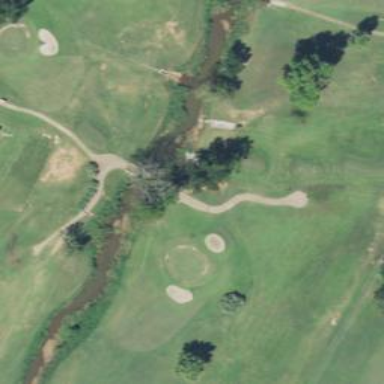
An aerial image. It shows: Path bridge used as golf cartpath.